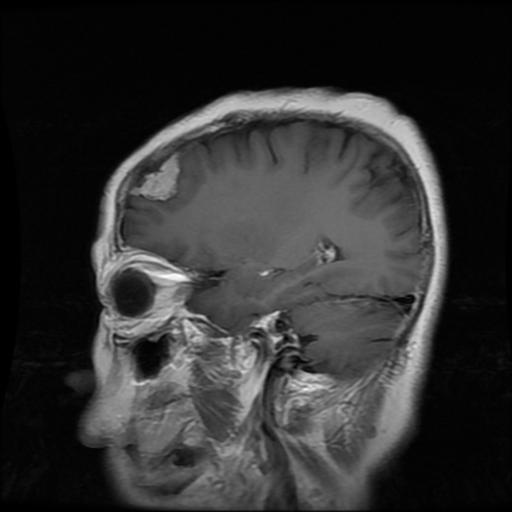
Label: meningioma